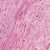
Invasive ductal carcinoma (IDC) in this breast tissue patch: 0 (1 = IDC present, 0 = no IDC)